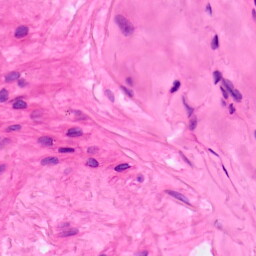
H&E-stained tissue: Lung